Question: How to remove cookies from WebView on specific domain?
Like this method when I want to remove all cookies.
'''
android.webkit.CookieManager.getInstance().removeAllCookie();
'''
To be specific, I want to delete all .facebook.com cookies:

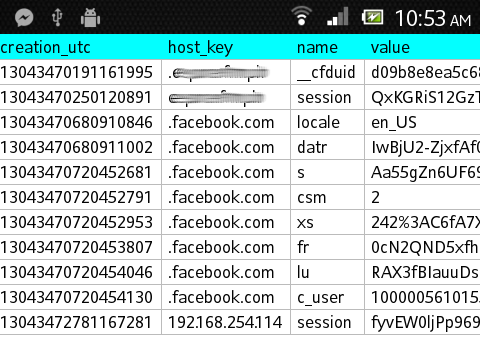
Answer: I figured it how, I ended up manually clearing each cookies for each host key.
'''
android.webkit.CookieManager.getInstance().setCookie(".facebook.com", "locale=");
android.webkit.CookieManager.getInstance().setCookie(".facebook.com", "datr=");
android.webkit.CookieManager.getInstance().setCookie(".facebook.com", "s=");
android.webkit.CookieManager.getInstance().setCookie(".facebook.com", "csm=");
android.webkit.CookieManager.getInstance().setCookie(".facebook.com", "fr=");
android.webkit.CookieManager.getInstance().setCookie(".facebook.com", "lu=");
android.webkit.CookieManager.getInstance().setCookie(".facebook.com", "c_user=");
android.webkit.CookieManager.getInstance().setCookie(".facebook.com", "xs=");
'''